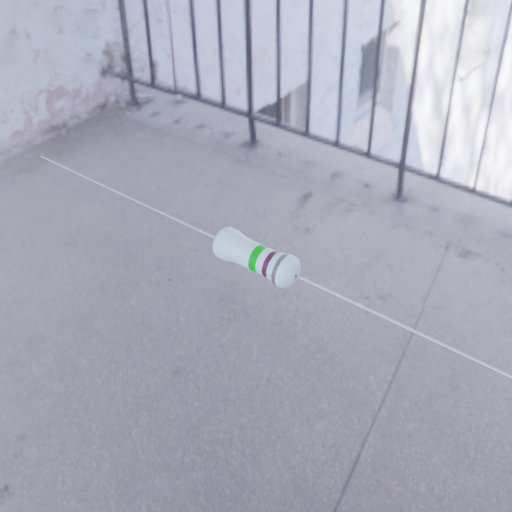
Resistor colour bands (in order): green, brown, gray